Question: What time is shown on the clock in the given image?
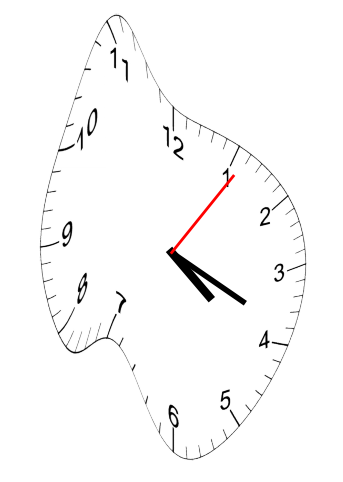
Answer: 04:19:06